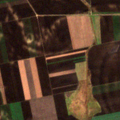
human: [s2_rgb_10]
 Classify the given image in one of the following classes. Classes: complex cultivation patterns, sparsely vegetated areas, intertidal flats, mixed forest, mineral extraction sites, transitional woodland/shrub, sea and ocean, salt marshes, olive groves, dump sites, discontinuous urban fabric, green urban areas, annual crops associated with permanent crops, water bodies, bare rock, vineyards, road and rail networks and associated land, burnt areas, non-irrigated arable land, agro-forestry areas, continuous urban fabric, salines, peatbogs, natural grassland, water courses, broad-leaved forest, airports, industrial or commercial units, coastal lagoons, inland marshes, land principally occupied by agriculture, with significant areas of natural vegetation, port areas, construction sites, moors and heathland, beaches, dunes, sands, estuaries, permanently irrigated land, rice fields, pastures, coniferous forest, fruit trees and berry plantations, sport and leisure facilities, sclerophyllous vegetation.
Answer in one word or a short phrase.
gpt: non-irrigated arable land